Question: I am a window user,and never tried Linux before. Because of project, I installed the Ubuntu and I downloaded one file in .sh extension. That file is the python from Enthough Distribution. I tried to double clicked the .sh file and there is error. I really have no idea how Linux works. I searched in Google but they showed some command lines that I don't understand. So I hope somebody can provide some detailed guide. Sorry I am a total Linux newbie.
Here is a picture of the error:

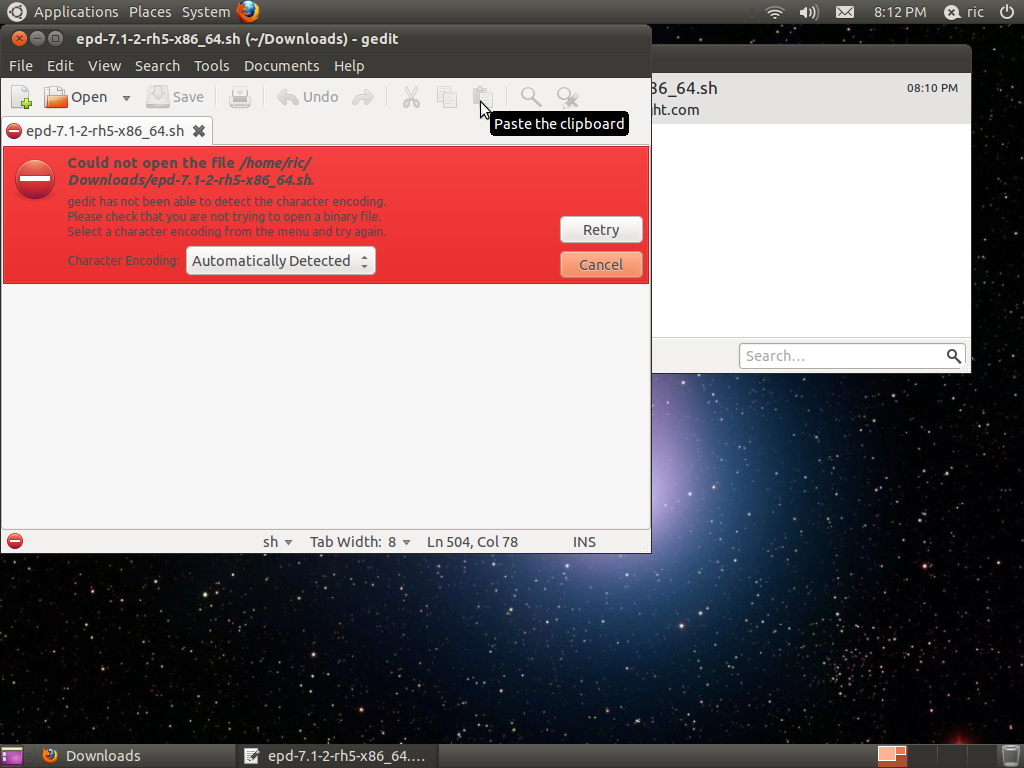
Answer: Just open a terminal (should be somewhere in your application menu), go to the directory where the '.sh' file is (command is 'cd /the/path' then 'Enter') and type:
'''
sh yourfile.sh
'''
or
'''
./yourfile.sh
'''
then 'Enter'.